Question: I have a set of points that are on the boundary of a concave polygon. I would like to find one non crossing polygon that have these points as vertices. In other words, I would like to order in a ccw (or cw) manner vertices of a concave polygon.
I had a look at methods to evaluate whether a polygon is ordered in ccw or cw manner (compute and sum cross products). It is not exactly my problem: I have the vertices in random sequence, and I want to order them so as to have them cw or ccw on the crust of the polygon.
I thought of taking the initial sequence of vertices, and successively identify crossings. If initial points sequence is [x1,y1 ; x2, y2 ; x3, y3 ; ...] and 2nd and 3rd points are crossing, we continue with sequence [x1,y1 ; x2, y3 ; x3, y2 ; ...]
What algorithm can you think of? what are notions behind? Do you have hints at some references?

Regds
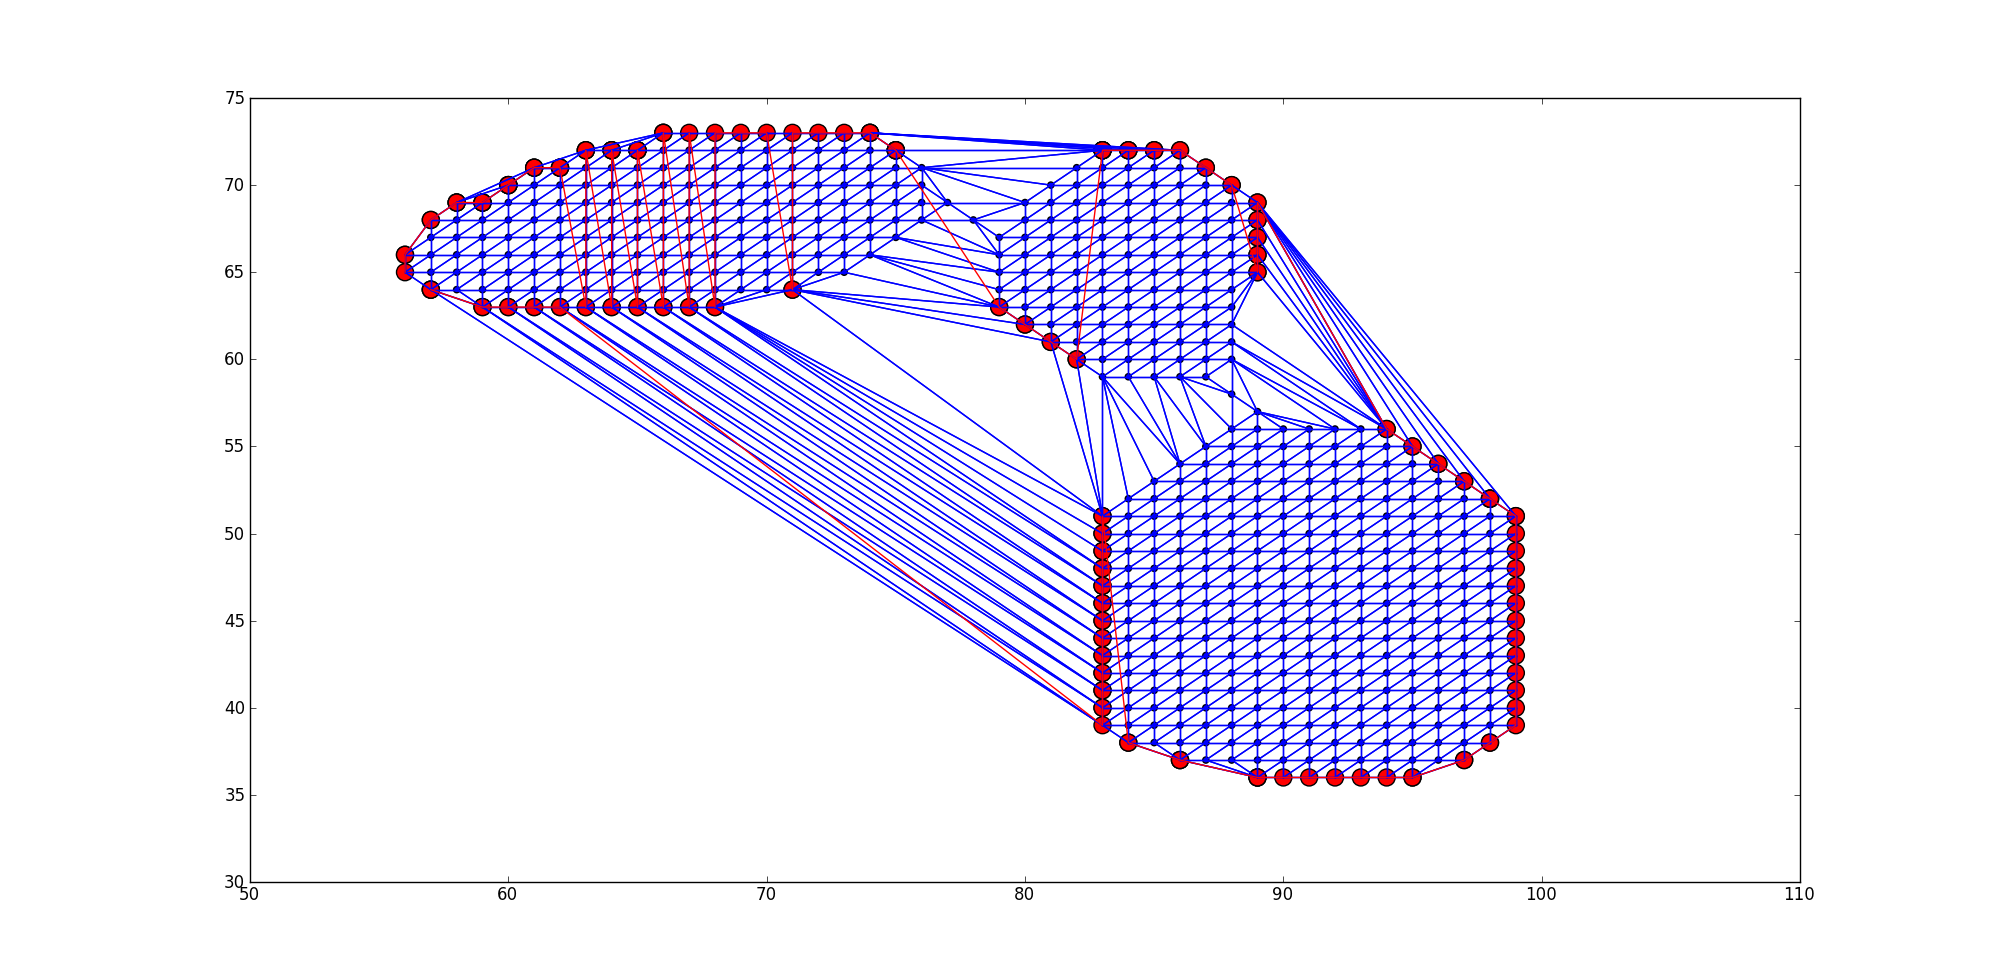
Answer: If I understood the problem correctly, you want to order the input set of points so that they appear in clockwise order of some possibly concave polygon. This can be solved as follows.

Let p1 and p2 be the left-most and right-most points. Find a lower convex hull S of the points. S contains p1, p2 and all the convex hull points that are below the line p1p2. Now sort the remaining points (those not in S) by their x-coordinate. This sorted order together with the order of S (generated by the lower convex hull algorithm) will give you a desired clockwise order of all the vertices.